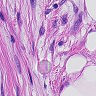
Metastatic tissue present: yes